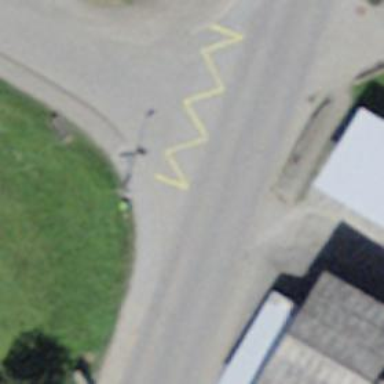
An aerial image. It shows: Bus stop with platform for public transport.